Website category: jobs
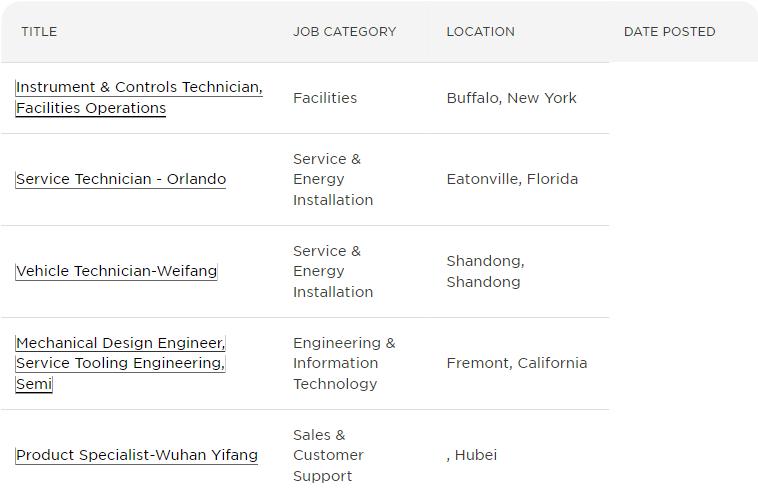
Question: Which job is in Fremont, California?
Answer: Mechanical Design Engineer, Service Tooling Engineering, Semi

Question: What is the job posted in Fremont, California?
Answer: Mechanical Design Engineer, Service Tooling Engineering, Semi

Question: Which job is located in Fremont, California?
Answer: Mechanical Design Engineer, Service Tooling Engineering, Semi

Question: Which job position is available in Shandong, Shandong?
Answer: Vehicle Technician-Weifang

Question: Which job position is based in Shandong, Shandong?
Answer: Vehicle Technician-Weifang

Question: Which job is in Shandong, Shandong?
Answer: Vehicle Technician-Weifang

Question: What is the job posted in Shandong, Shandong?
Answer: Vehicle Technician-Weifang

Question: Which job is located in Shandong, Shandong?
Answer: Vehicle Technician-Weifang

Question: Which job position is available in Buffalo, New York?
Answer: Instrument & Controls Technician, Facilities Operations

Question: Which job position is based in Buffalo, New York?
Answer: Instrument & Controls Technician, Facilities Operations

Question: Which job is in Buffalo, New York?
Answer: Instrument & Controls Technician, Facilities Operations

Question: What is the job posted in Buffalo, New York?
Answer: Instrument & Controls Technician, Facilities Operations

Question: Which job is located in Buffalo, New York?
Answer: Instrument & Controls Technician, Facilities Operations